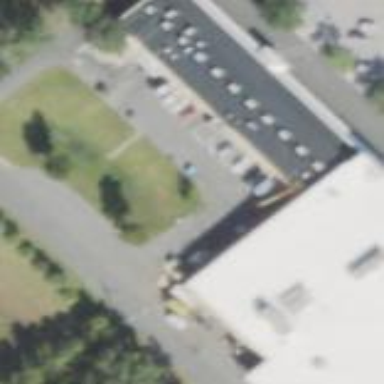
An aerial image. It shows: Retail building.